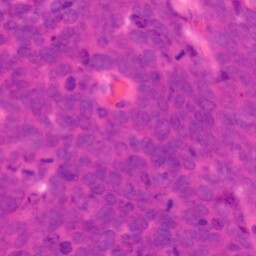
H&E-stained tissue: Colon